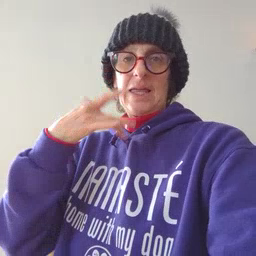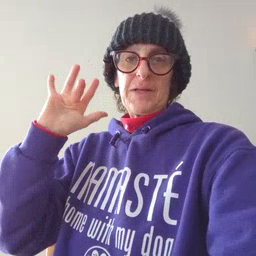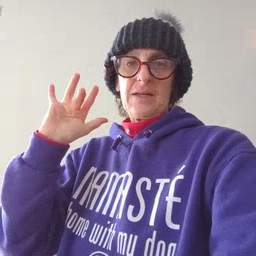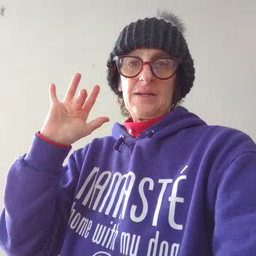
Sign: empty